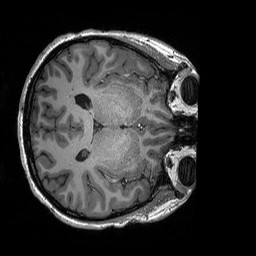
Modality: T1w
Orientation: axial
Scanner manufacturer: siemens
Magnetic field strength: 3 T
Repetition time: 2.3 s
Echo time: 0.00294 s